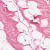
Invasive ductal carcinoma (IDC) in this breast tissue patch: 0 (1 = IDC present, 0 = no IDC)